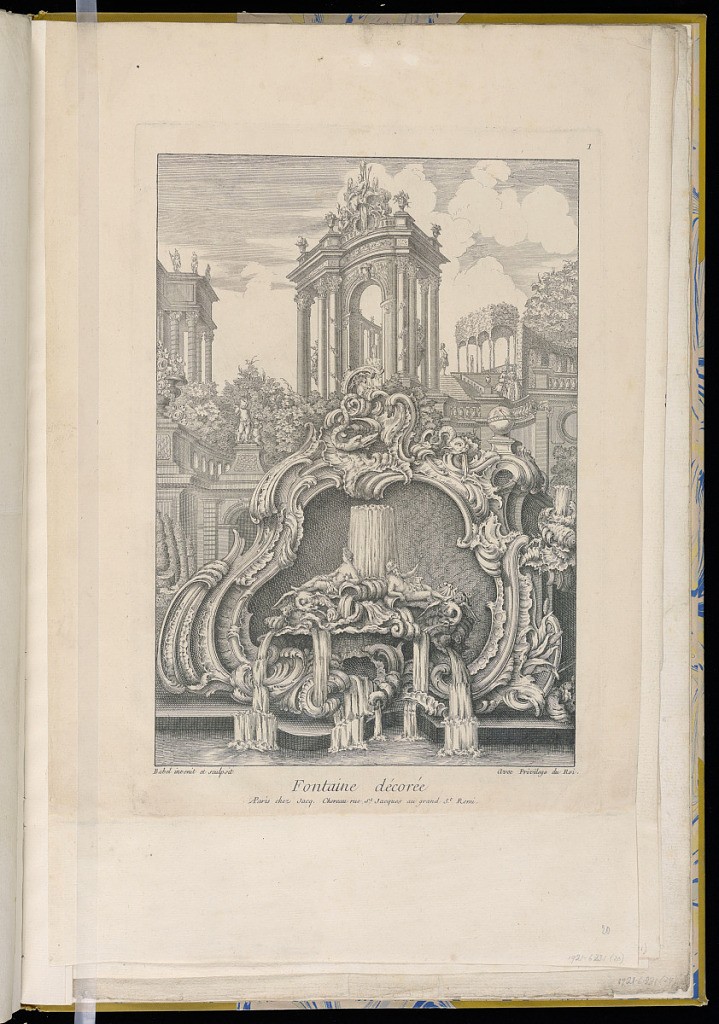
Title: Title Page
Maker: Pierre Edme Babel, French, 1720–1775
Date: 1743-1763
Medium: Etching on off-white paper
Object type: Print
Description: Rocaille cartouche as a fountain, decorated with a river nymph and god, a snake, and a dolphin. The fountain is in the lower foreground, in front of a colonnaded building and lush landscape. The plate is signed and numbered.